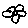
Label: flower